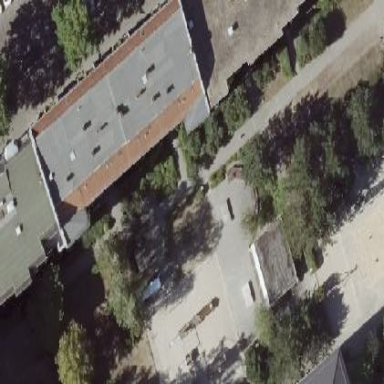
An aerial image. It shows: Parking area with concrete surface.